Interaction volume radius: 5 \u00c5
Interaction volume height: 45 \u00c5
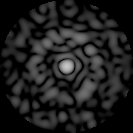
Disorder parameter: 0.8373